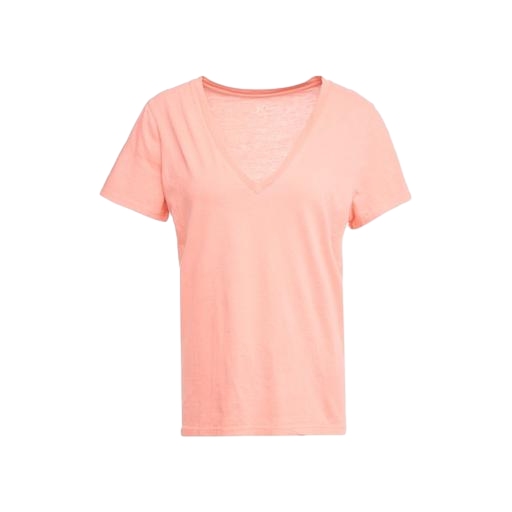
coral v-neck color, pink women's light v-neck t-shirt, deep vee tee, white background